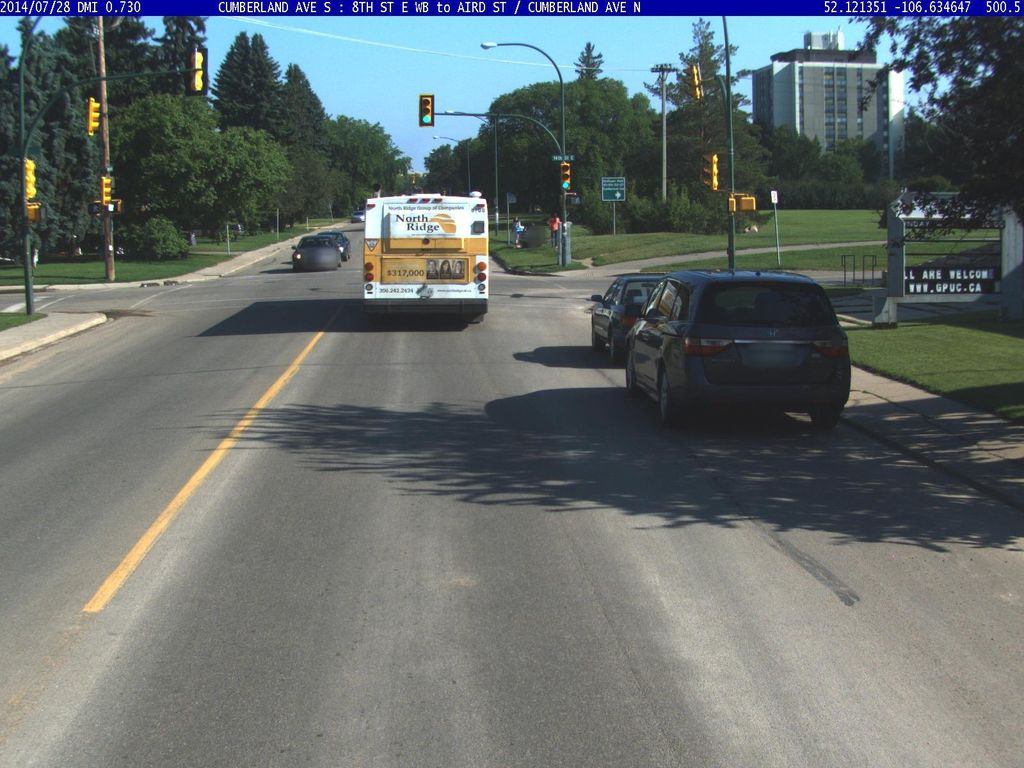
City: saskatoon